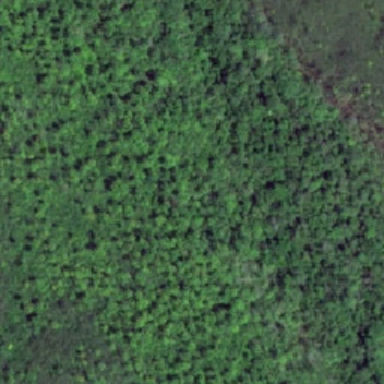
There are a lot of trees on the land .